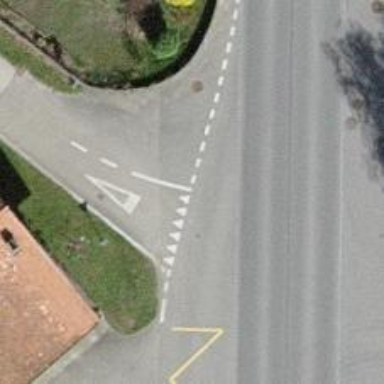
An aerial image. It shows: Road with "give way" sign.